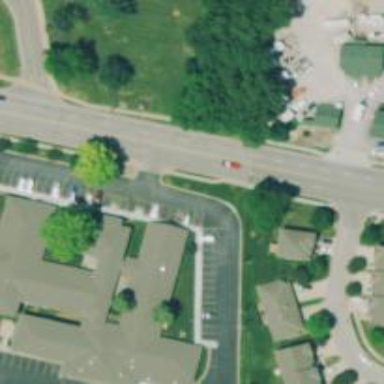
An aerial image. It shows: Nursing home building.